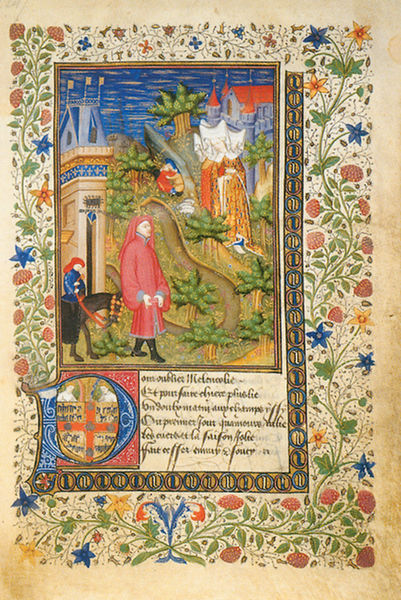
Titel: Le Livre des Quatre Dames
Künstler: Alan Chartier
Institution: London, British Library (BL)
Schlagwörter: baum, himmel, mann, frauen, menschen, blumen, schwarz, zeichnung, rot, schloss, weg, ornament, mensch, bild, mantel, pflanzen, esel, pferd, reiter, turm, ranken, reiten, farbig, schrift, figuren, floral, buch, burg, illustration, text, initiale, hauben, buchmalerei